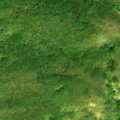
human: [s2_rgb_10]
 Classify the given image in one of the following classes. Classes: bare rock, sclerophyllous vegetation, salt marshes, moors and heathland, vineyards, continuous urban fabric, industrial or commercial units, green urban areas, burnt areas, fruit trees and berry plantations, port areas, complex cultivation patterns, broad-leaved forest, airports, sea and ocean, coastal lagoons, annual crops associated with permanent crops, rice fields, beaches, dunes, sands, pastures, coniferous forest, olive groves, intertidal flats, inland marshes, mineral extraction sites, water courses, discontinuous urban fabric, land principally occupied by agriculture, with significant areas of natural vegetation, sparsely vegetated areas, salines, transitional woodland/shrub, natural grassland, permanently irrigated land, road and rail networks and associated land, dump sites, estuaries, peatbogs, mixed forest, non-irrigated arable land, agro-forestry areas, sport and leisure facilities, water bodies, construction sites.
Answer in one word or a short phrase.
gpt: broad-leaved forest